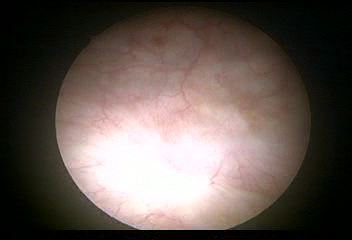
Modality: WLC
Class: Normal mucosa
Bladder cancer association: No